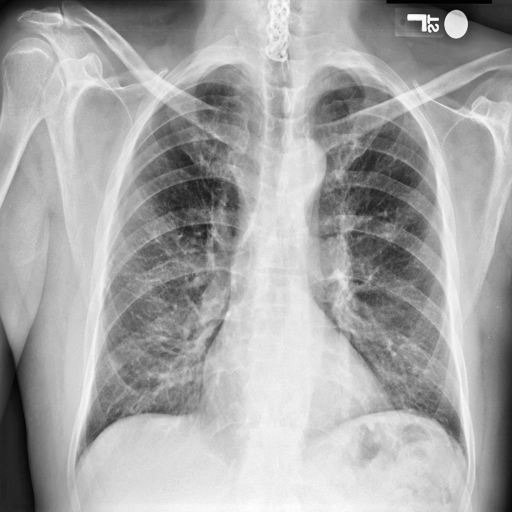
Finding: NORMAL